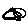
Label: triangle